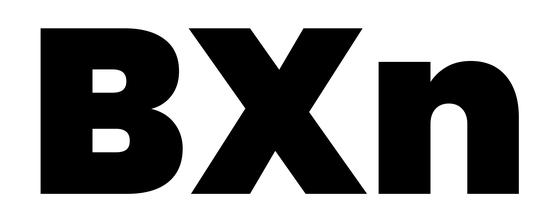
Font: Poppins-Black